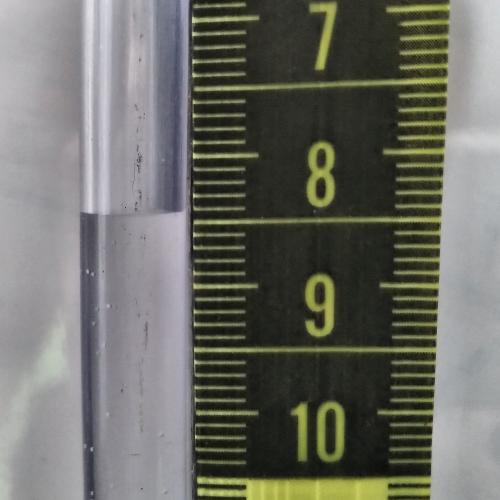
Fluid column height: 8.4 cm